Question: I am making such request to Google Measurement API:
'''
curl --request POST 'http://www.google-analytics.com/collect' --data "v=1&tid=UA-58879752-1&cid=<PHONE>.<PHONE>&t=transaction&dh=somedomain.com&ti=1&ta=clothing&tr=17.98&ts=2.0&tt=2.5&cu=EUR"
'''
it returns me 1x1 GIF file:
'''
GIF89a,D;%
'''
But I don't see anything in transactions list:

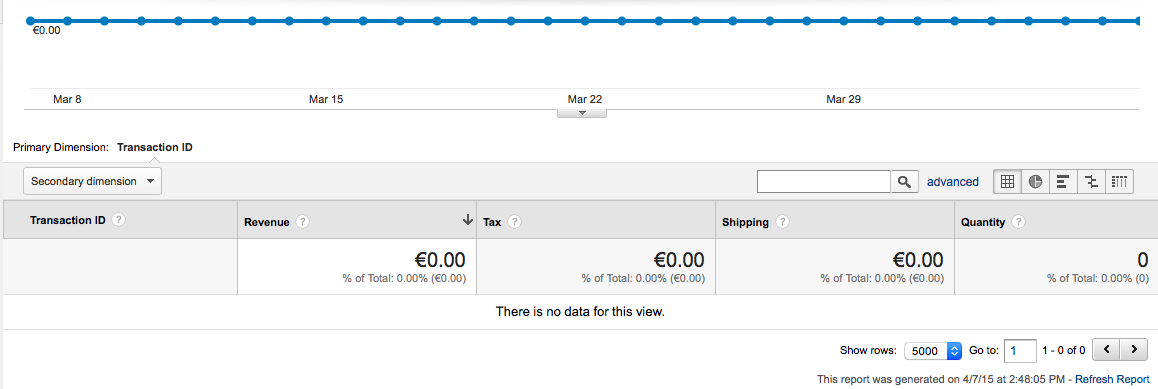
Answer: It takes 24 - 48 hours for data to appear in the standard reports, this is because Google needs time to process things.
You can check real-time reports but only send basic data. This will tell you if your hits are in fact being recorded.
You will have to wait until tomorrow to see if the transaction data is being recorded that isn't available though the Real-time reports.